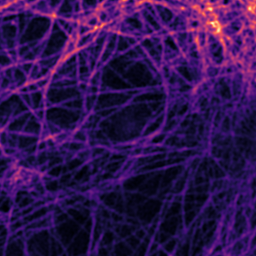
Label: Super-resolution F-actin image